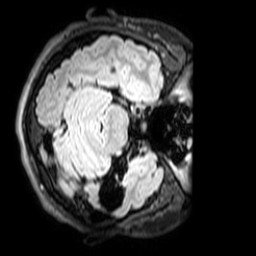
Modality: T1w
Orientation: axial
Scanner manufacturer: philips
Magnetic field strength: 3 T
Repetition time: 4.8 s
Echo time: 0.2586 s